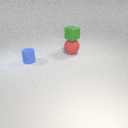
small blue rubber cylinder to the left of large red rubber sphere